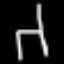
Label: chair